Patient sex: M
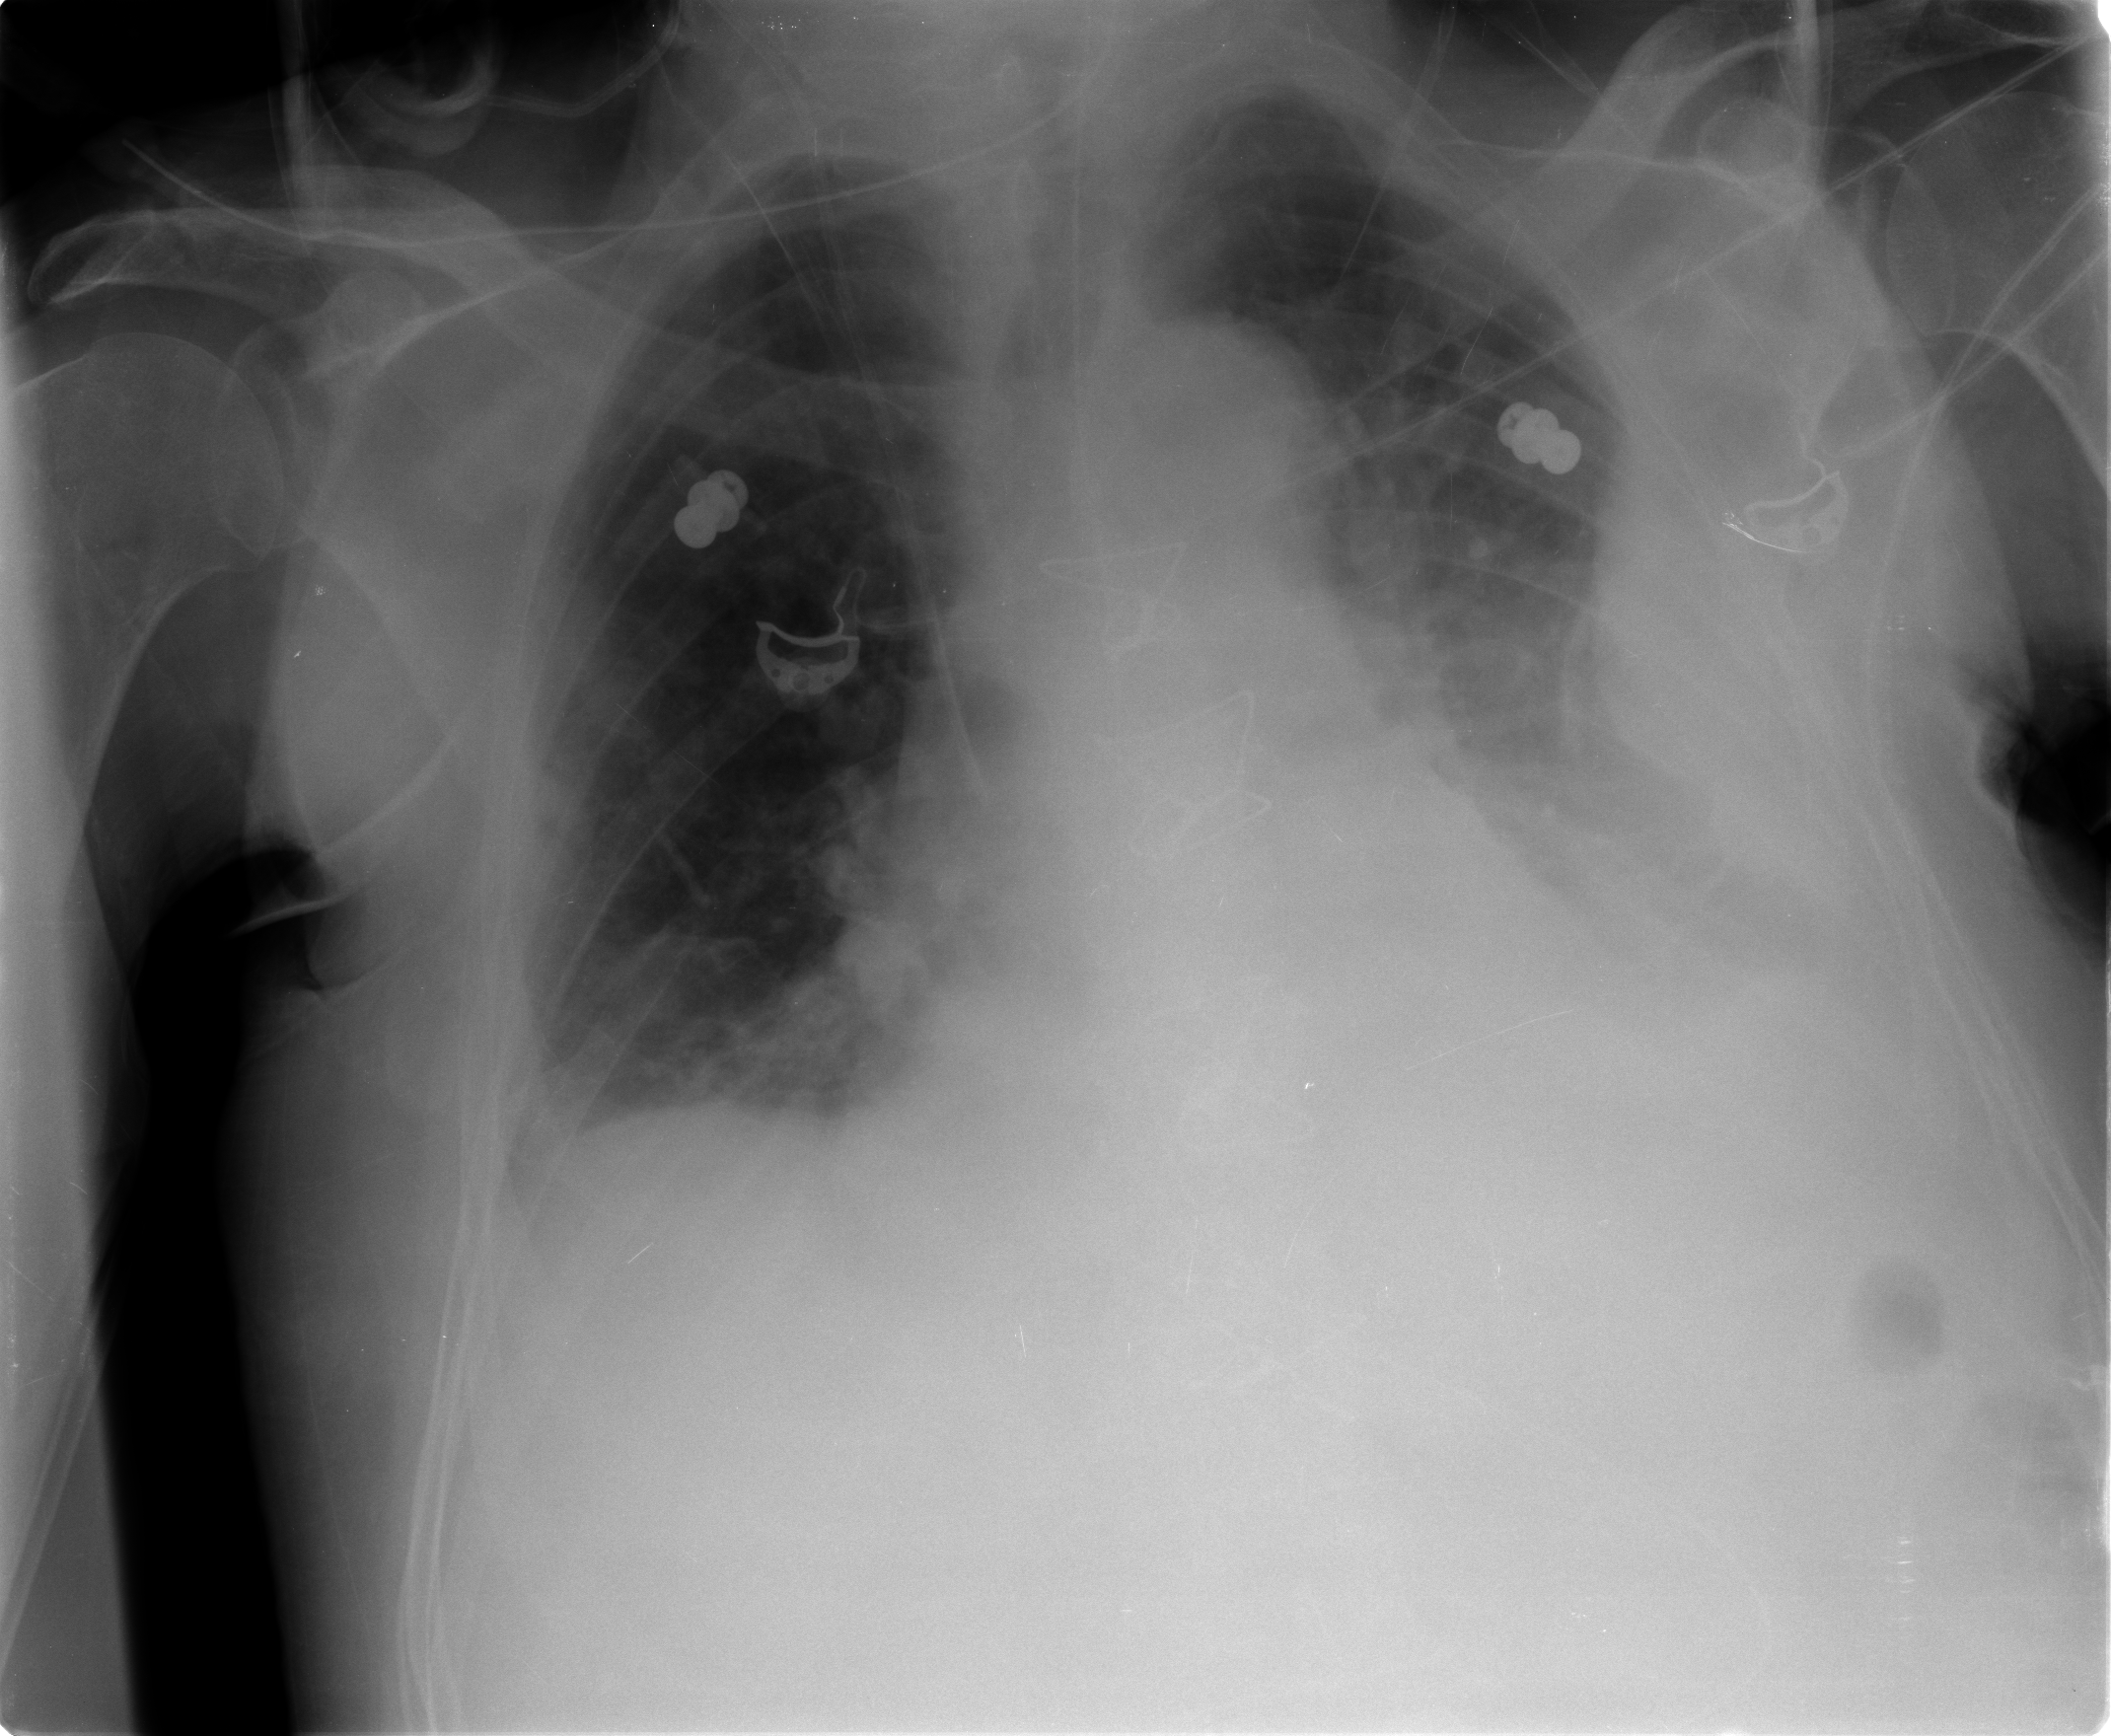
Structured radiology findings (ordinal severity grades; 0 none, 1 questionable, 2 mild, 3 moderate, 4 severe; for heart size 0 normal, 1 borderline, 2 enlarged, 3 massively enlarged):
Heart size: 2
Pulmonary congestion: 2
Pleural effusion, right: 0
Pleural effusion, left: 3
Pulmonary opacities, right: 0
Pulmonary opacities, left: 0
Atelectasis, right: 0
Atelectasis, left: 3